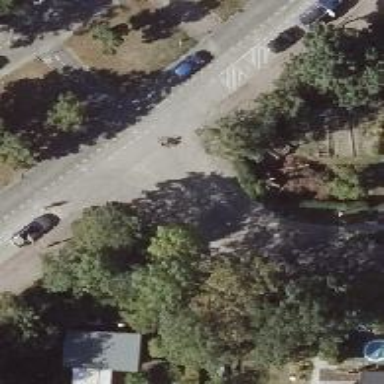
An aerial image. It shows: Residential road with concrete surface and sidewalks on both sides. There is parallel parking on the right side and designated bicycle road.